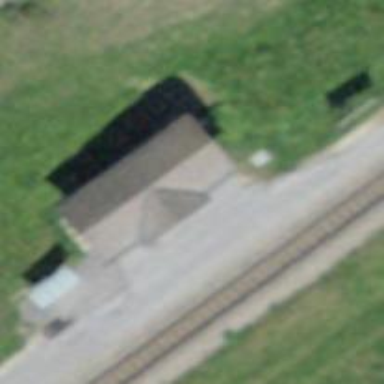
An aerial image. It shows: Railway halt.